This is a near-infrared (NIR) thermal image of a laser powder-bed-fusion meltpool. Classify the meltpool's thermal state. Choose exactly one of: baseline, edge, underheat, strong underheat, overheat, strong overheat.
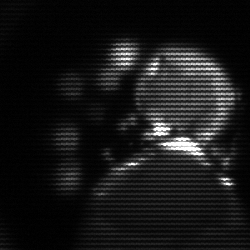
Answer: edge